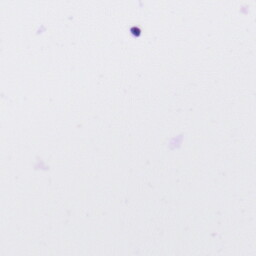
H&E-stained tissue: Tonsil